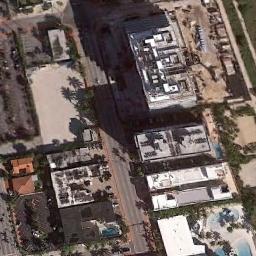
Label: commercial_area